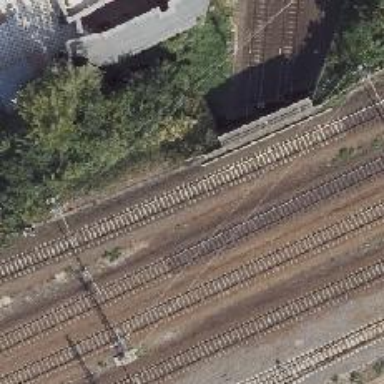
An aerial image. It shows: Bridge with electrified railway tracks featuring contact line.